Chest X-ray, PA view. Patient: 19 years old, sex M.
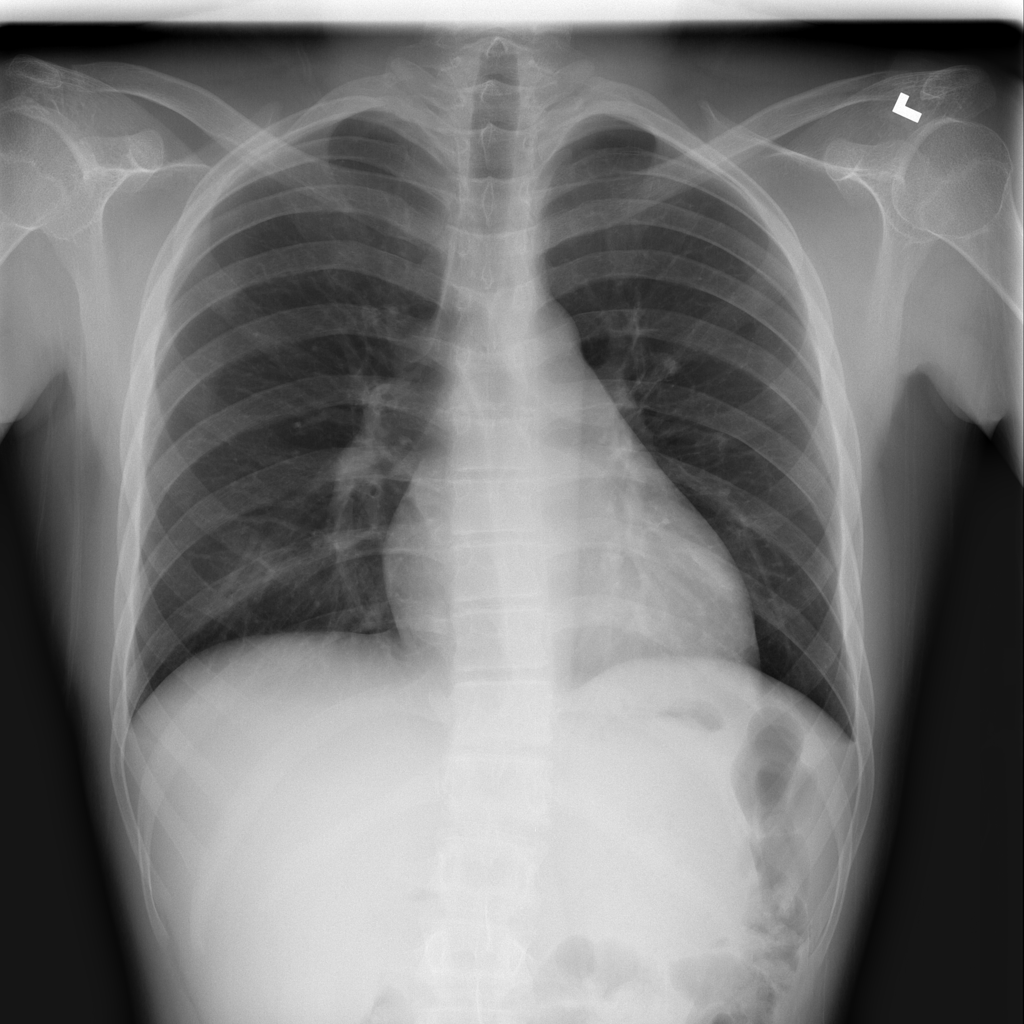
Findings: No Finding